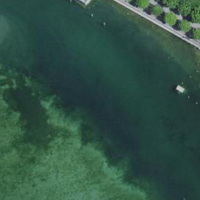
EUNIS habitat code: 14
Species observed at this site:
Chroicocephalus ridibundus